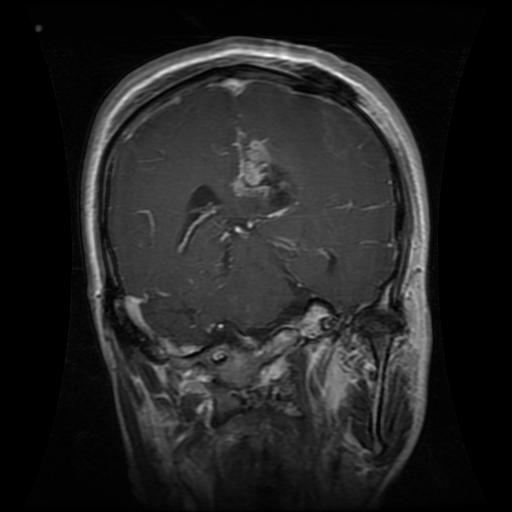
Label: glioma